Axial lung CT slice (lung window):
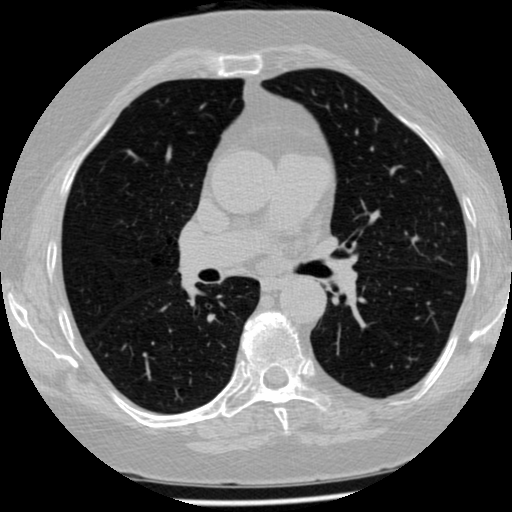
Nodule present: no